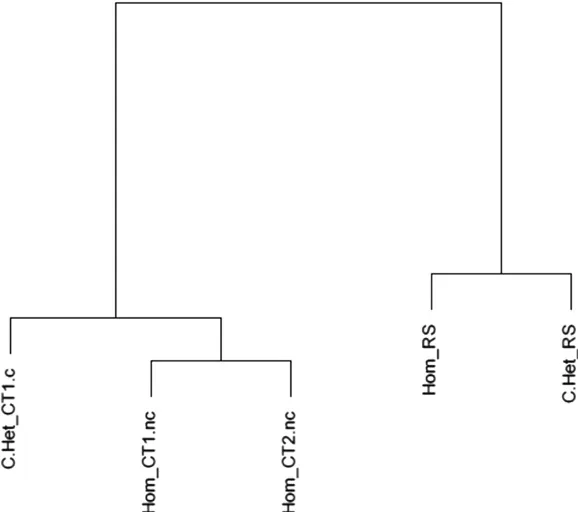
Cluster analysis for minor intron retention of affected subjects vs. Controls. Cluster analysis was performed using the euclidean distance metrics. A clear discrimination of minor intron retention levels is demonstrated between affected subjects of both heterozygous and homozygous mutations, and their unaffected controls. C. Het_CT1. C-Unaffected carrier mother of patient 2; Hom_CT1. Nc-unaffected, non-carrier male sibling of patient 1, aged 3 months; Hom_CT2. Nc-unaffected, non-carrier male sibling of patient 1, aged 9 years; Hom_RS-Patient 1; C. Het_RS-Patient 2.
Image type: chart (chart)